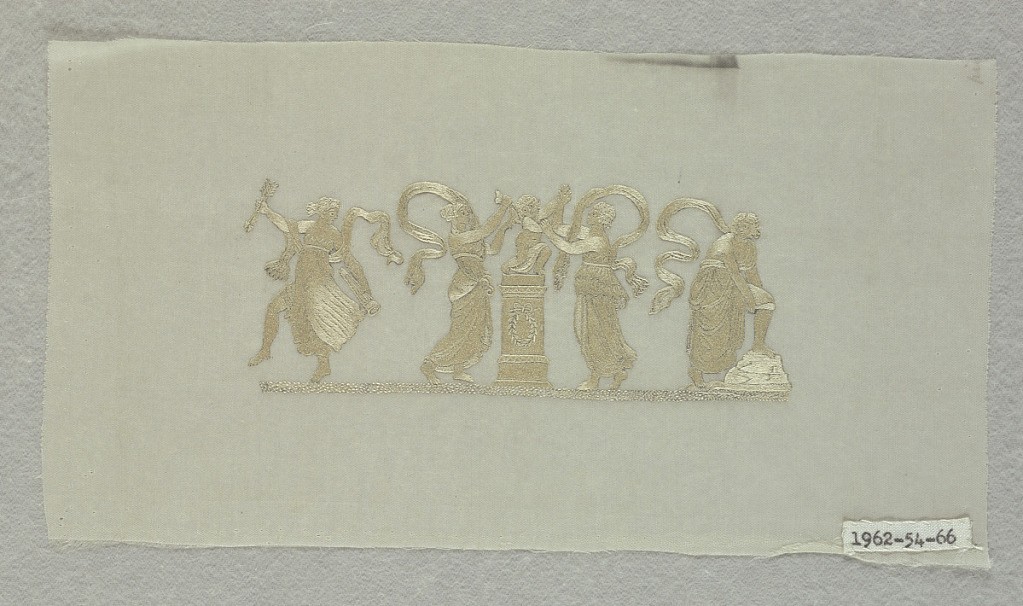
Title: Textile
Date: early 19th century
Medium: silk on cotton Technique: stem, padded overcasting, satin, speckling, and knot stitches on gauze weave
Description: White gauze embroidered in lustrious off-white silk. Design shows nymphs tormeting Cupid. One holds arrows and quiver, one ties his wings while a third restrains his hands. The fourth wraps something around her knee.